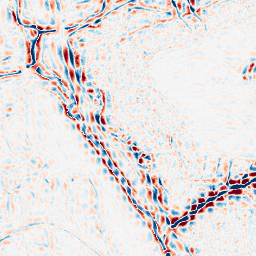
Category: wavelet
Decomposition family: wavelet_biorthogonal
Decomposition parameters: wavelet: bior5.5
level: 3
Upsampling method: cubic_catmull_rom
Upsampling parameters: scale: 4
Upsampling scale: 4